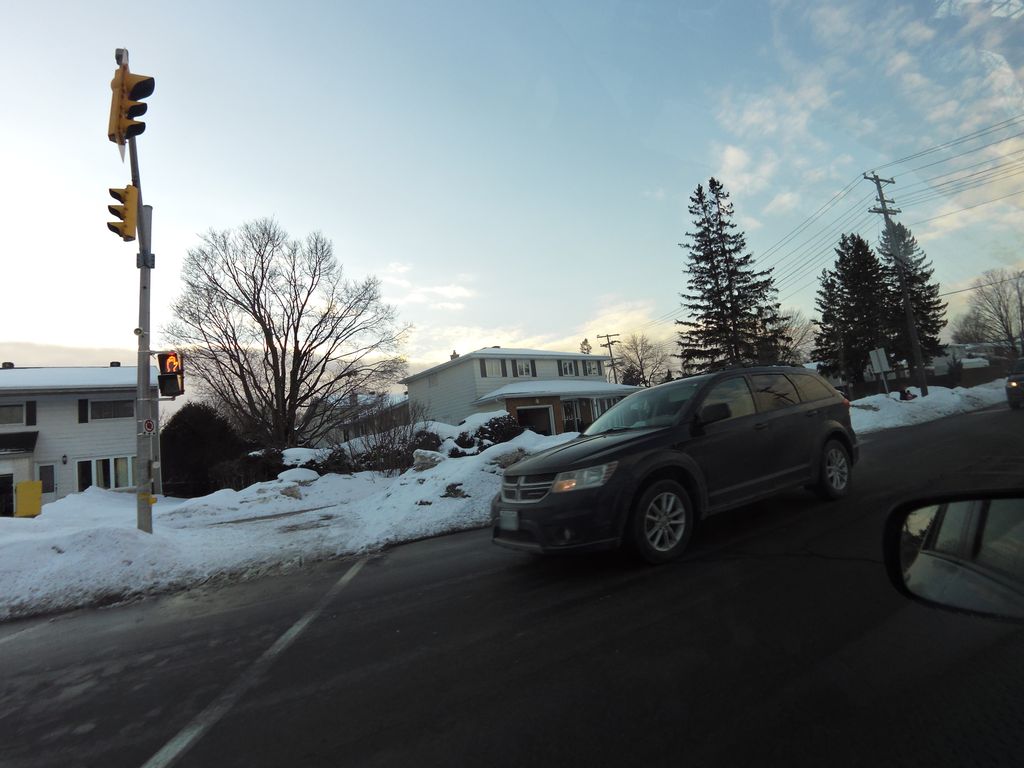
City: ottawa-gatineau